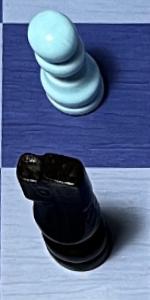
Label: Knight_Black